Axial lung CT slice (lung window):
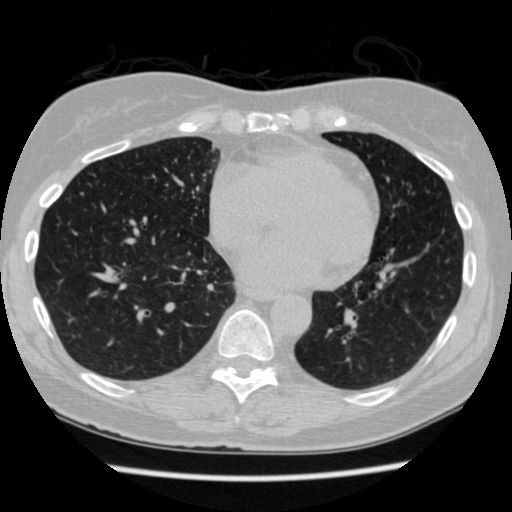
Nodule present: no